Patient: sex M, age 60
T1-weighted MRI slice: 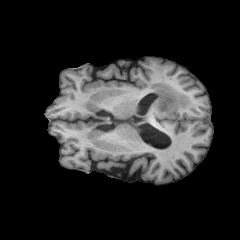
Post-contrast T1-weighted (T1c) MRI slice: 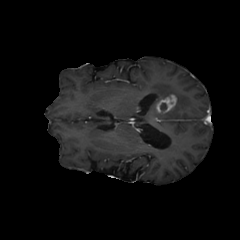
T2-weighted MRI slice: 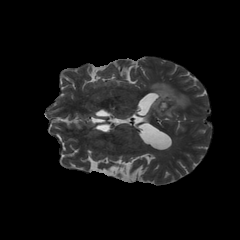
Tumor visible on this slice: yes
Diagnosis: Glioblastoma, IDH-wildtype
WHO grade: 4